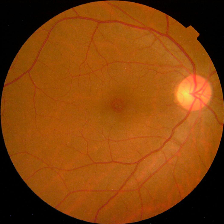
Diabetic retinopathy grade: No DR